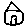
Label: house